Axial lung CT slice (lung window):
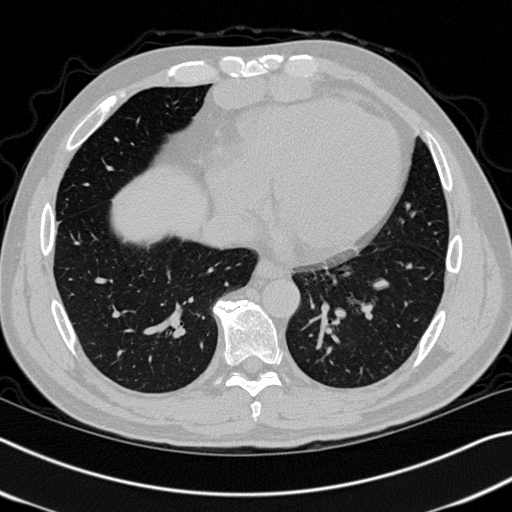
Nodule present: no